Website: bh-photo
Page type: address-validator
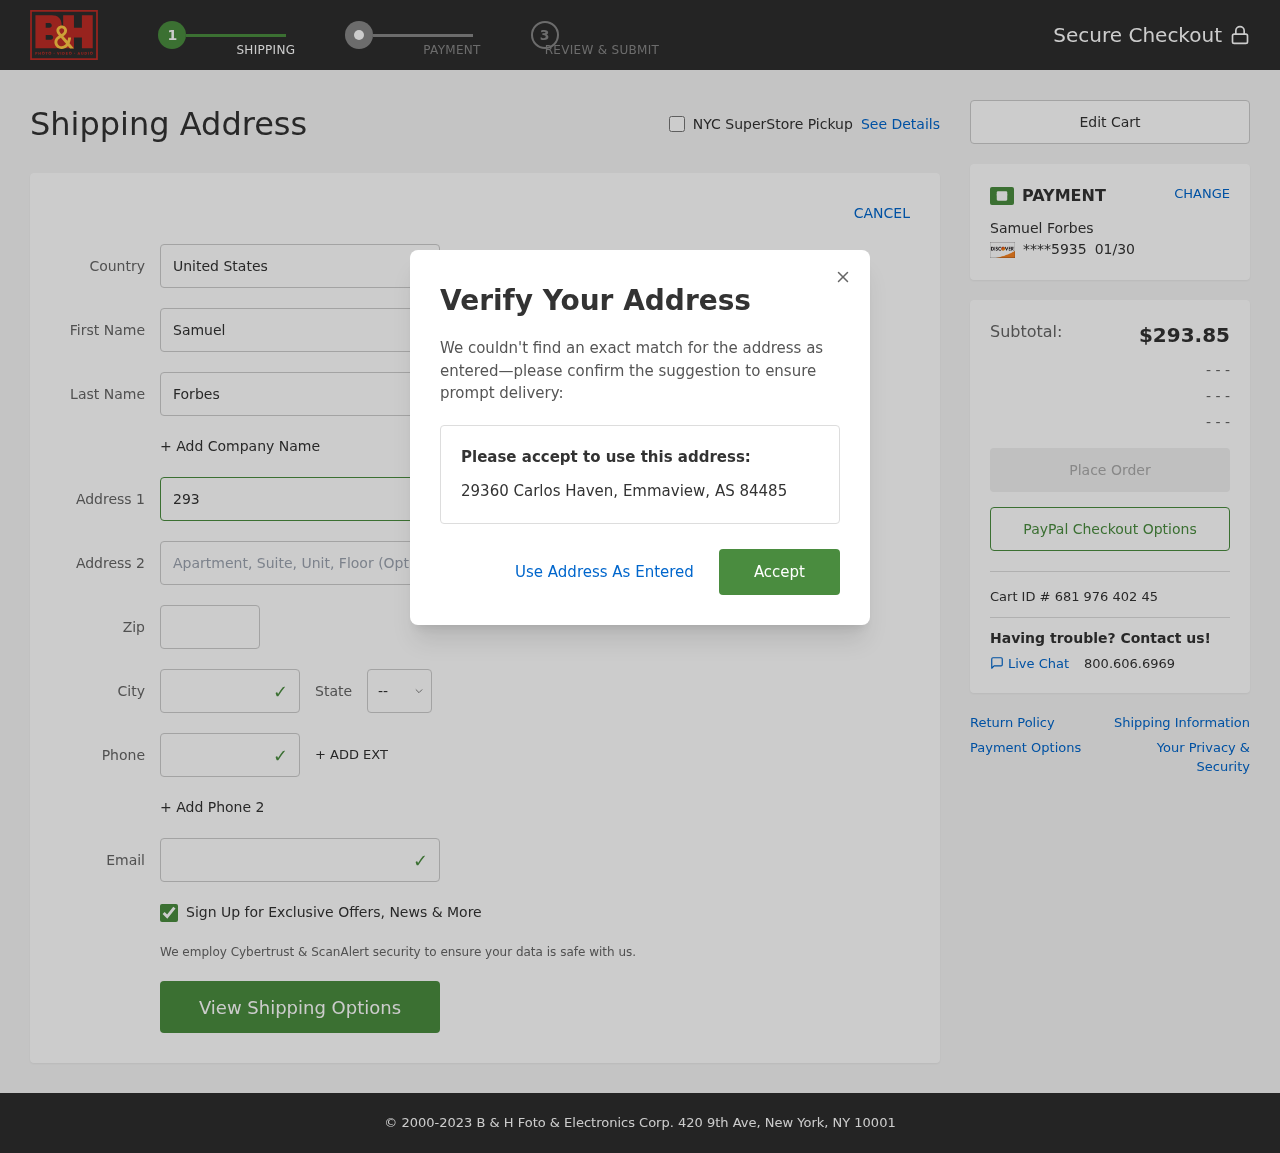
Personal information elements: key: PII_CARD_EXPIRY
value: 01/30
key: PII_CARD_LAST4
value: ****5935
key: PII_CITY
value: Emmaview
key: PII_COUNTRY
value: United States
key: PII_EMAIL
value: samuel_forbes@gmail.com
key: PII_FIRSTNAME
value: Samuel
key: PII_FULLNAME
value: Samuel Forbes
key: PII_LASTNAME
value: Forbes
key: PII_PHONE
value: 7363426604
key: PII_POSTCODE
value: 84485
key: PII_STATE_ABBR
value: AS
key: PII_STREET
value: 29360 Carlos Haven
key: PII_STREET2
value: Suite 587
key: PII_CITY_STATE_ZIP
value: Emmaview, AS 84485
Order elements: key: ORDER_SUBTOTAL
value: $293.85
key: ORDER_ID
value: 681 976 402 45